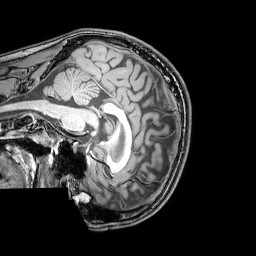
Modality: T1w
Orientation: sagittal
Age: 23
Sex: male
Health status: healthy
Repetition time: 0.081 s
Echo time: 0.037 s